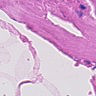
Metastatic tissue present: no